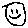
Label: smiley face